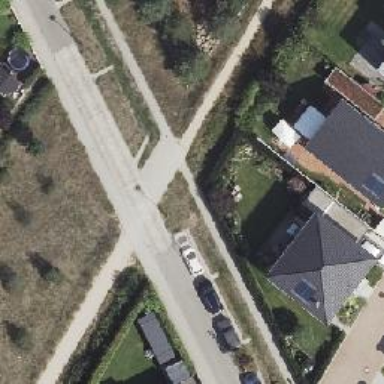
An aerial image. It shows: Residential road with traffic calming table. There are separate sidewalks on both sides.